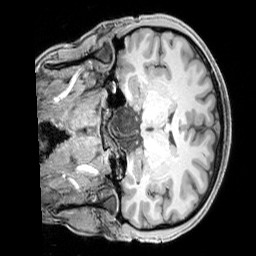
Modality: T1w
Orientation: coronal
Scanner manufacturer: siemens
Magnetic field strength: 3 T
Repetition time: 2.3 s
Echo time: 0.00226 s